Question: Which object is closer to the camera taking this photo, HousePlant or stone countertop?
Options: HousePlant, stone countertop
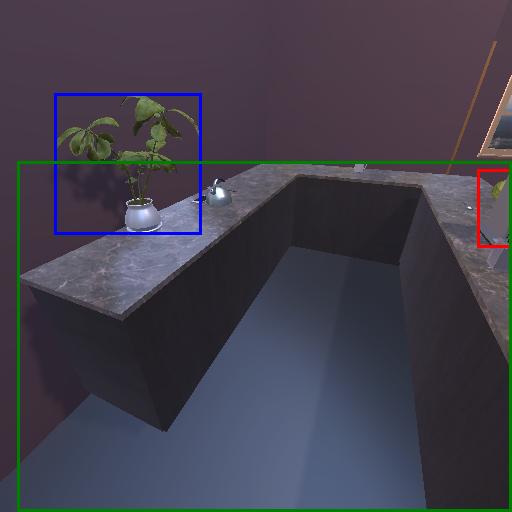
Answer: HousePlant